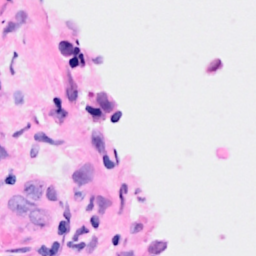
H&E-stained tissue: Breast